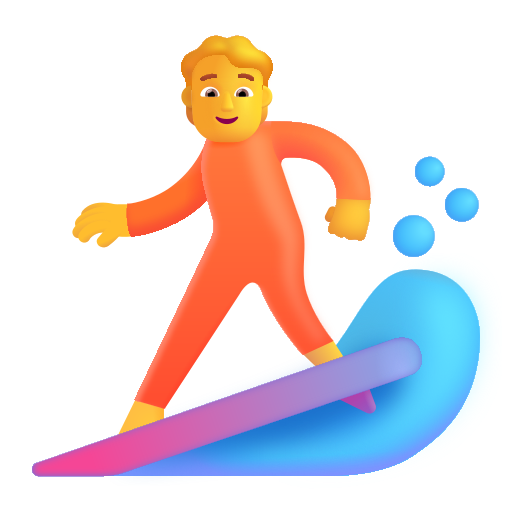
person surfing color default